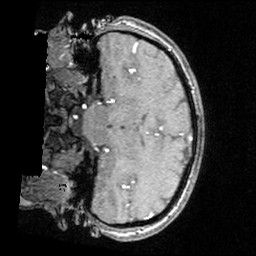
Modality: angio
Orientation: coronal
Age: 27
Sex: female
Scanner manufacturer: siemens
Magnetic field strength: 3 T
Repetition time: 0.025 s
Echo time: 0.00334 s